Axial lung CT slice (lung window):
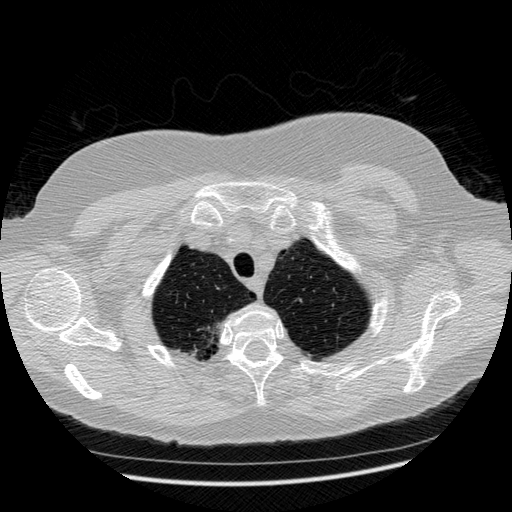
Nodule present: no